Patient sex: M
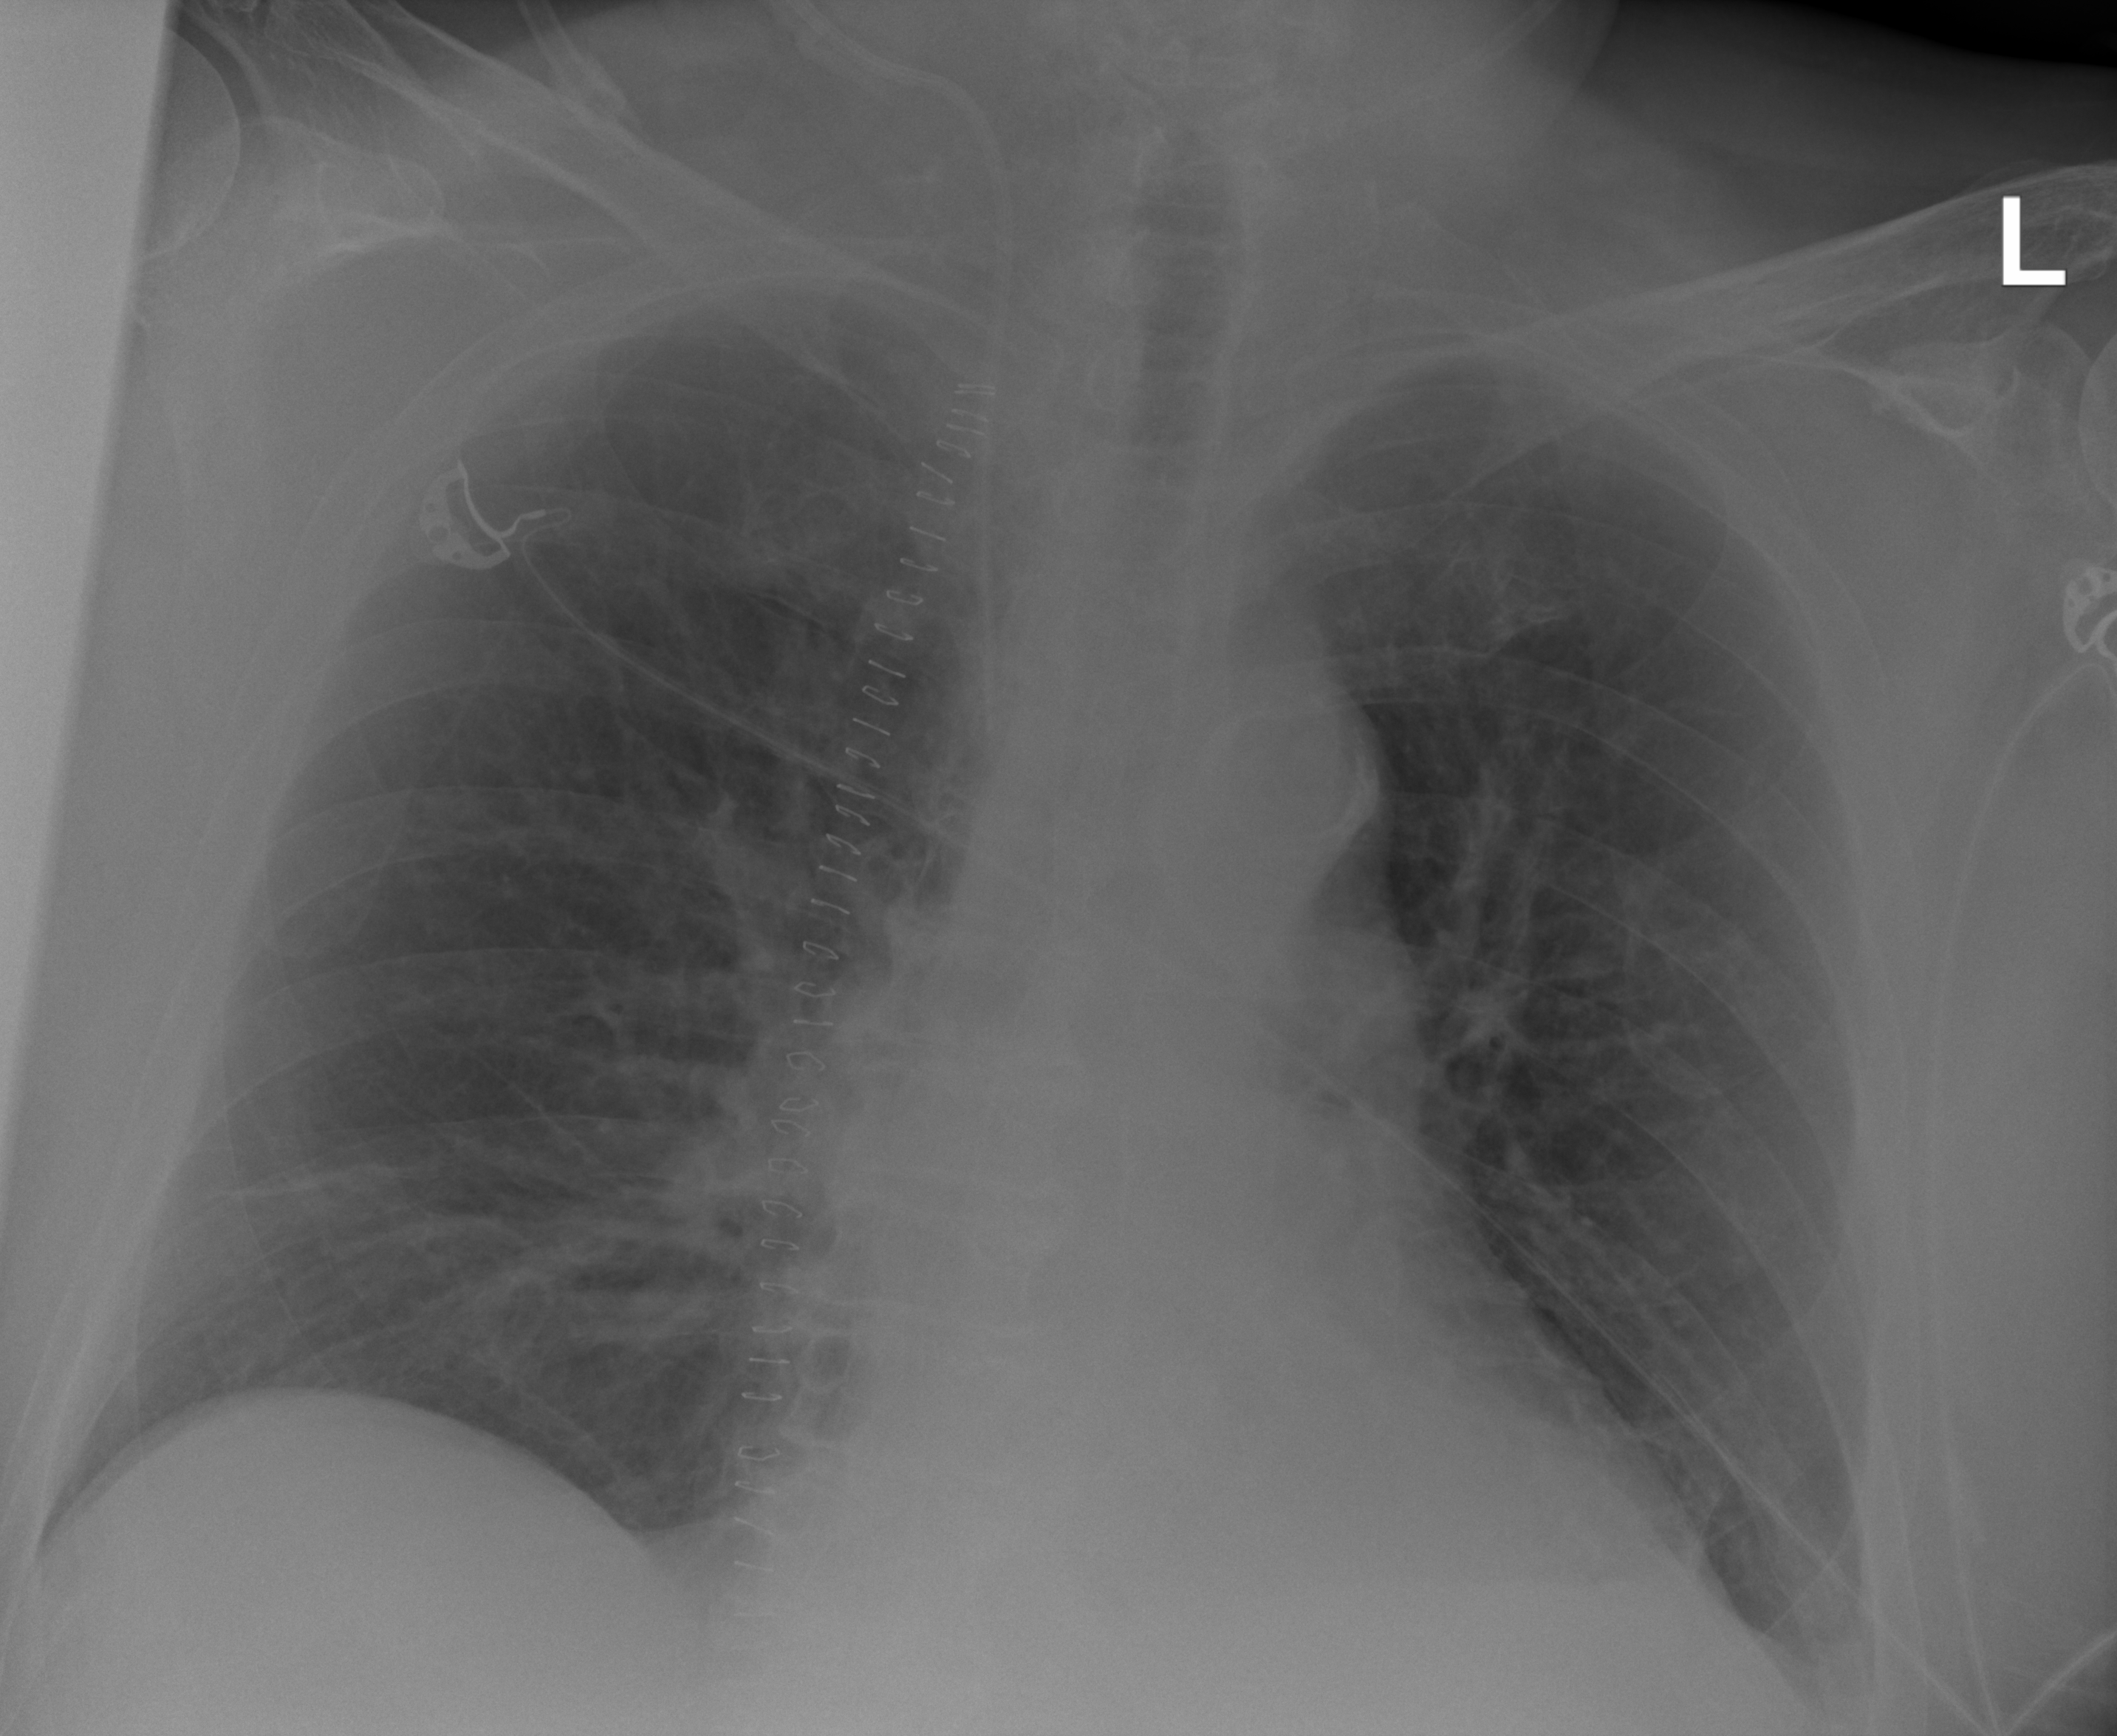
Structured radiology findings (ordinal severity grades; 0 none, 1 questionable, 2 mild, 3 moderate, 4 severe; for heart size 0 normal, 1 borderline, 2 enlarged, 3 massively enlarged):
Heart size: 1
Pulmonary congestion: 0
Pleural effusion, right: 0
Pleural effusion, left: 0
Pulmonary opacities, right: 0
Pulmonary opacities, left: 0
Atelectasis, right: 2
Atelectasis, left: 0